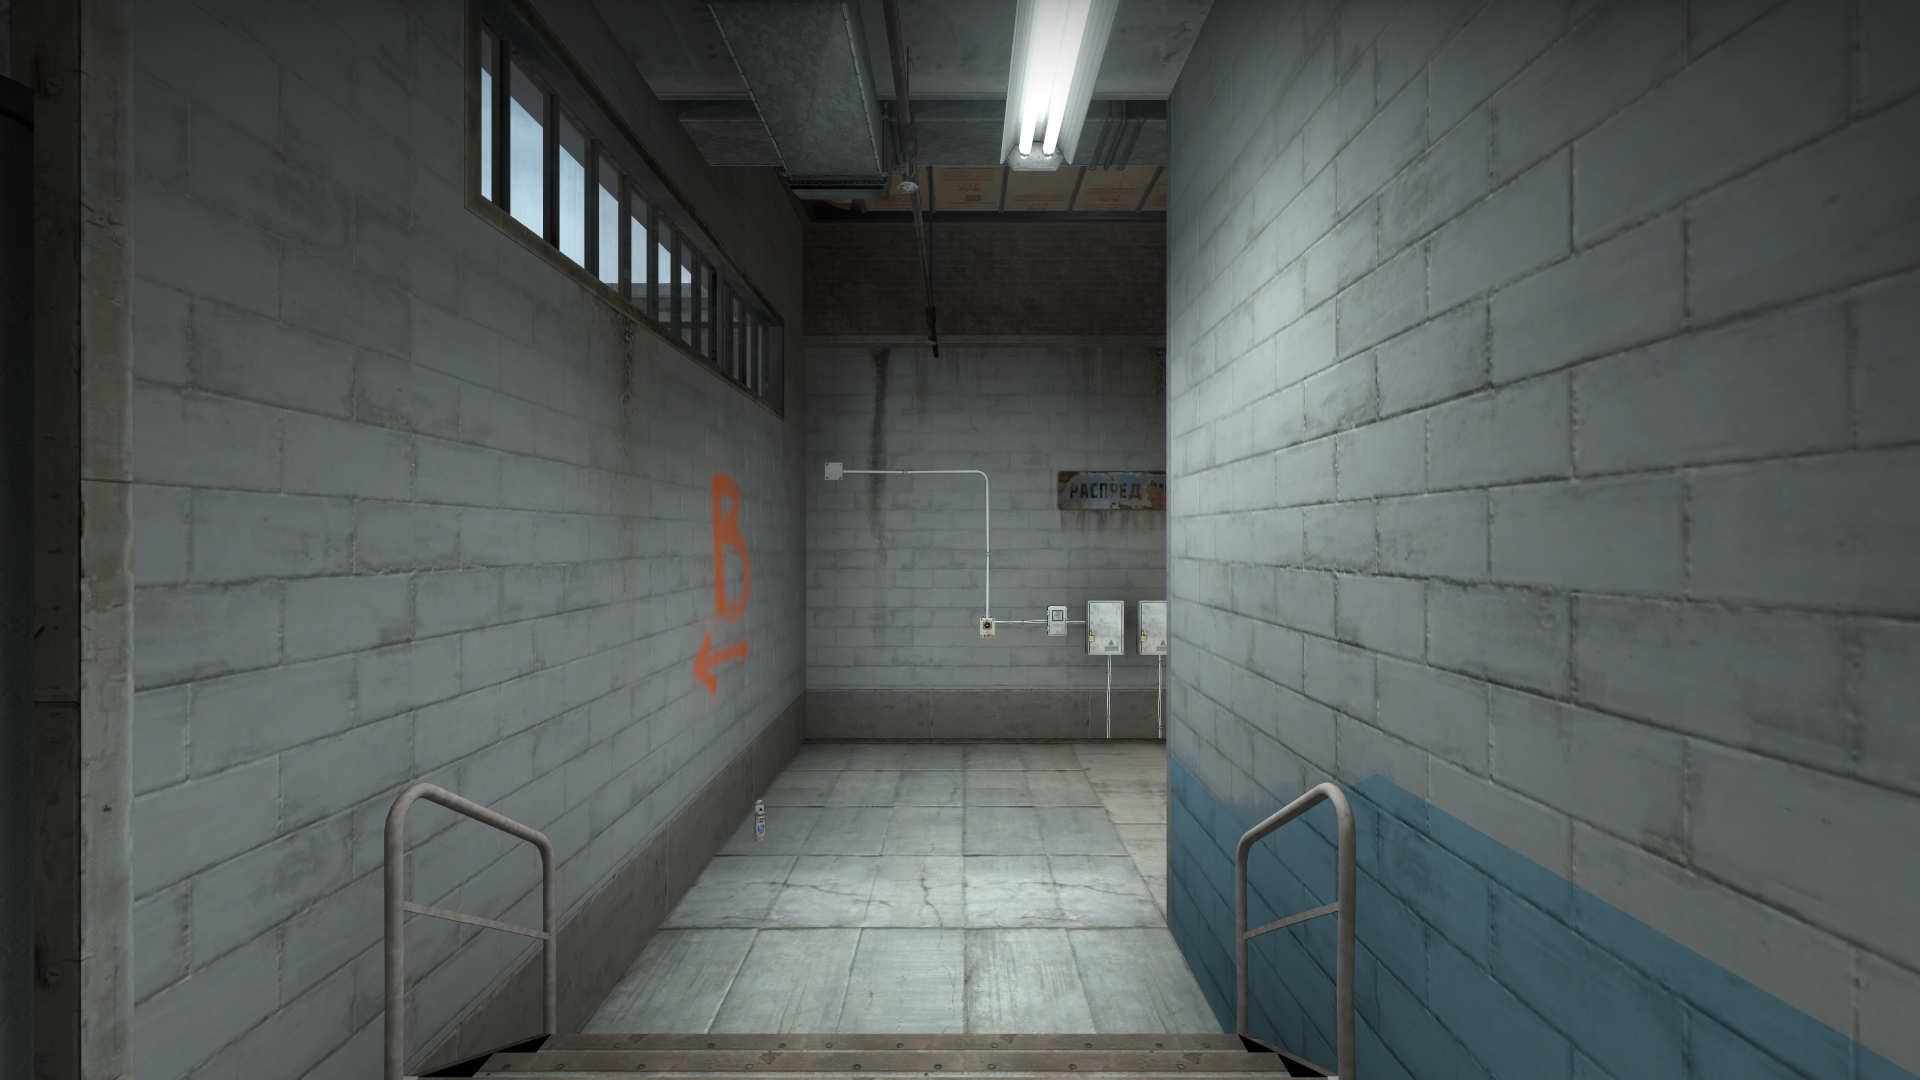
Map: de_train